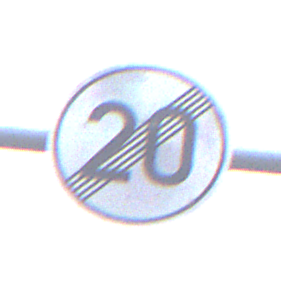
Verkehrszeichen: EndeGeschwindigkeit20
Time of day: MorningAfternoon
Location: Outdoor (Suburban)
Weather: Overcast
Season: NotSpecified
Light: Natural